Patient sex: F
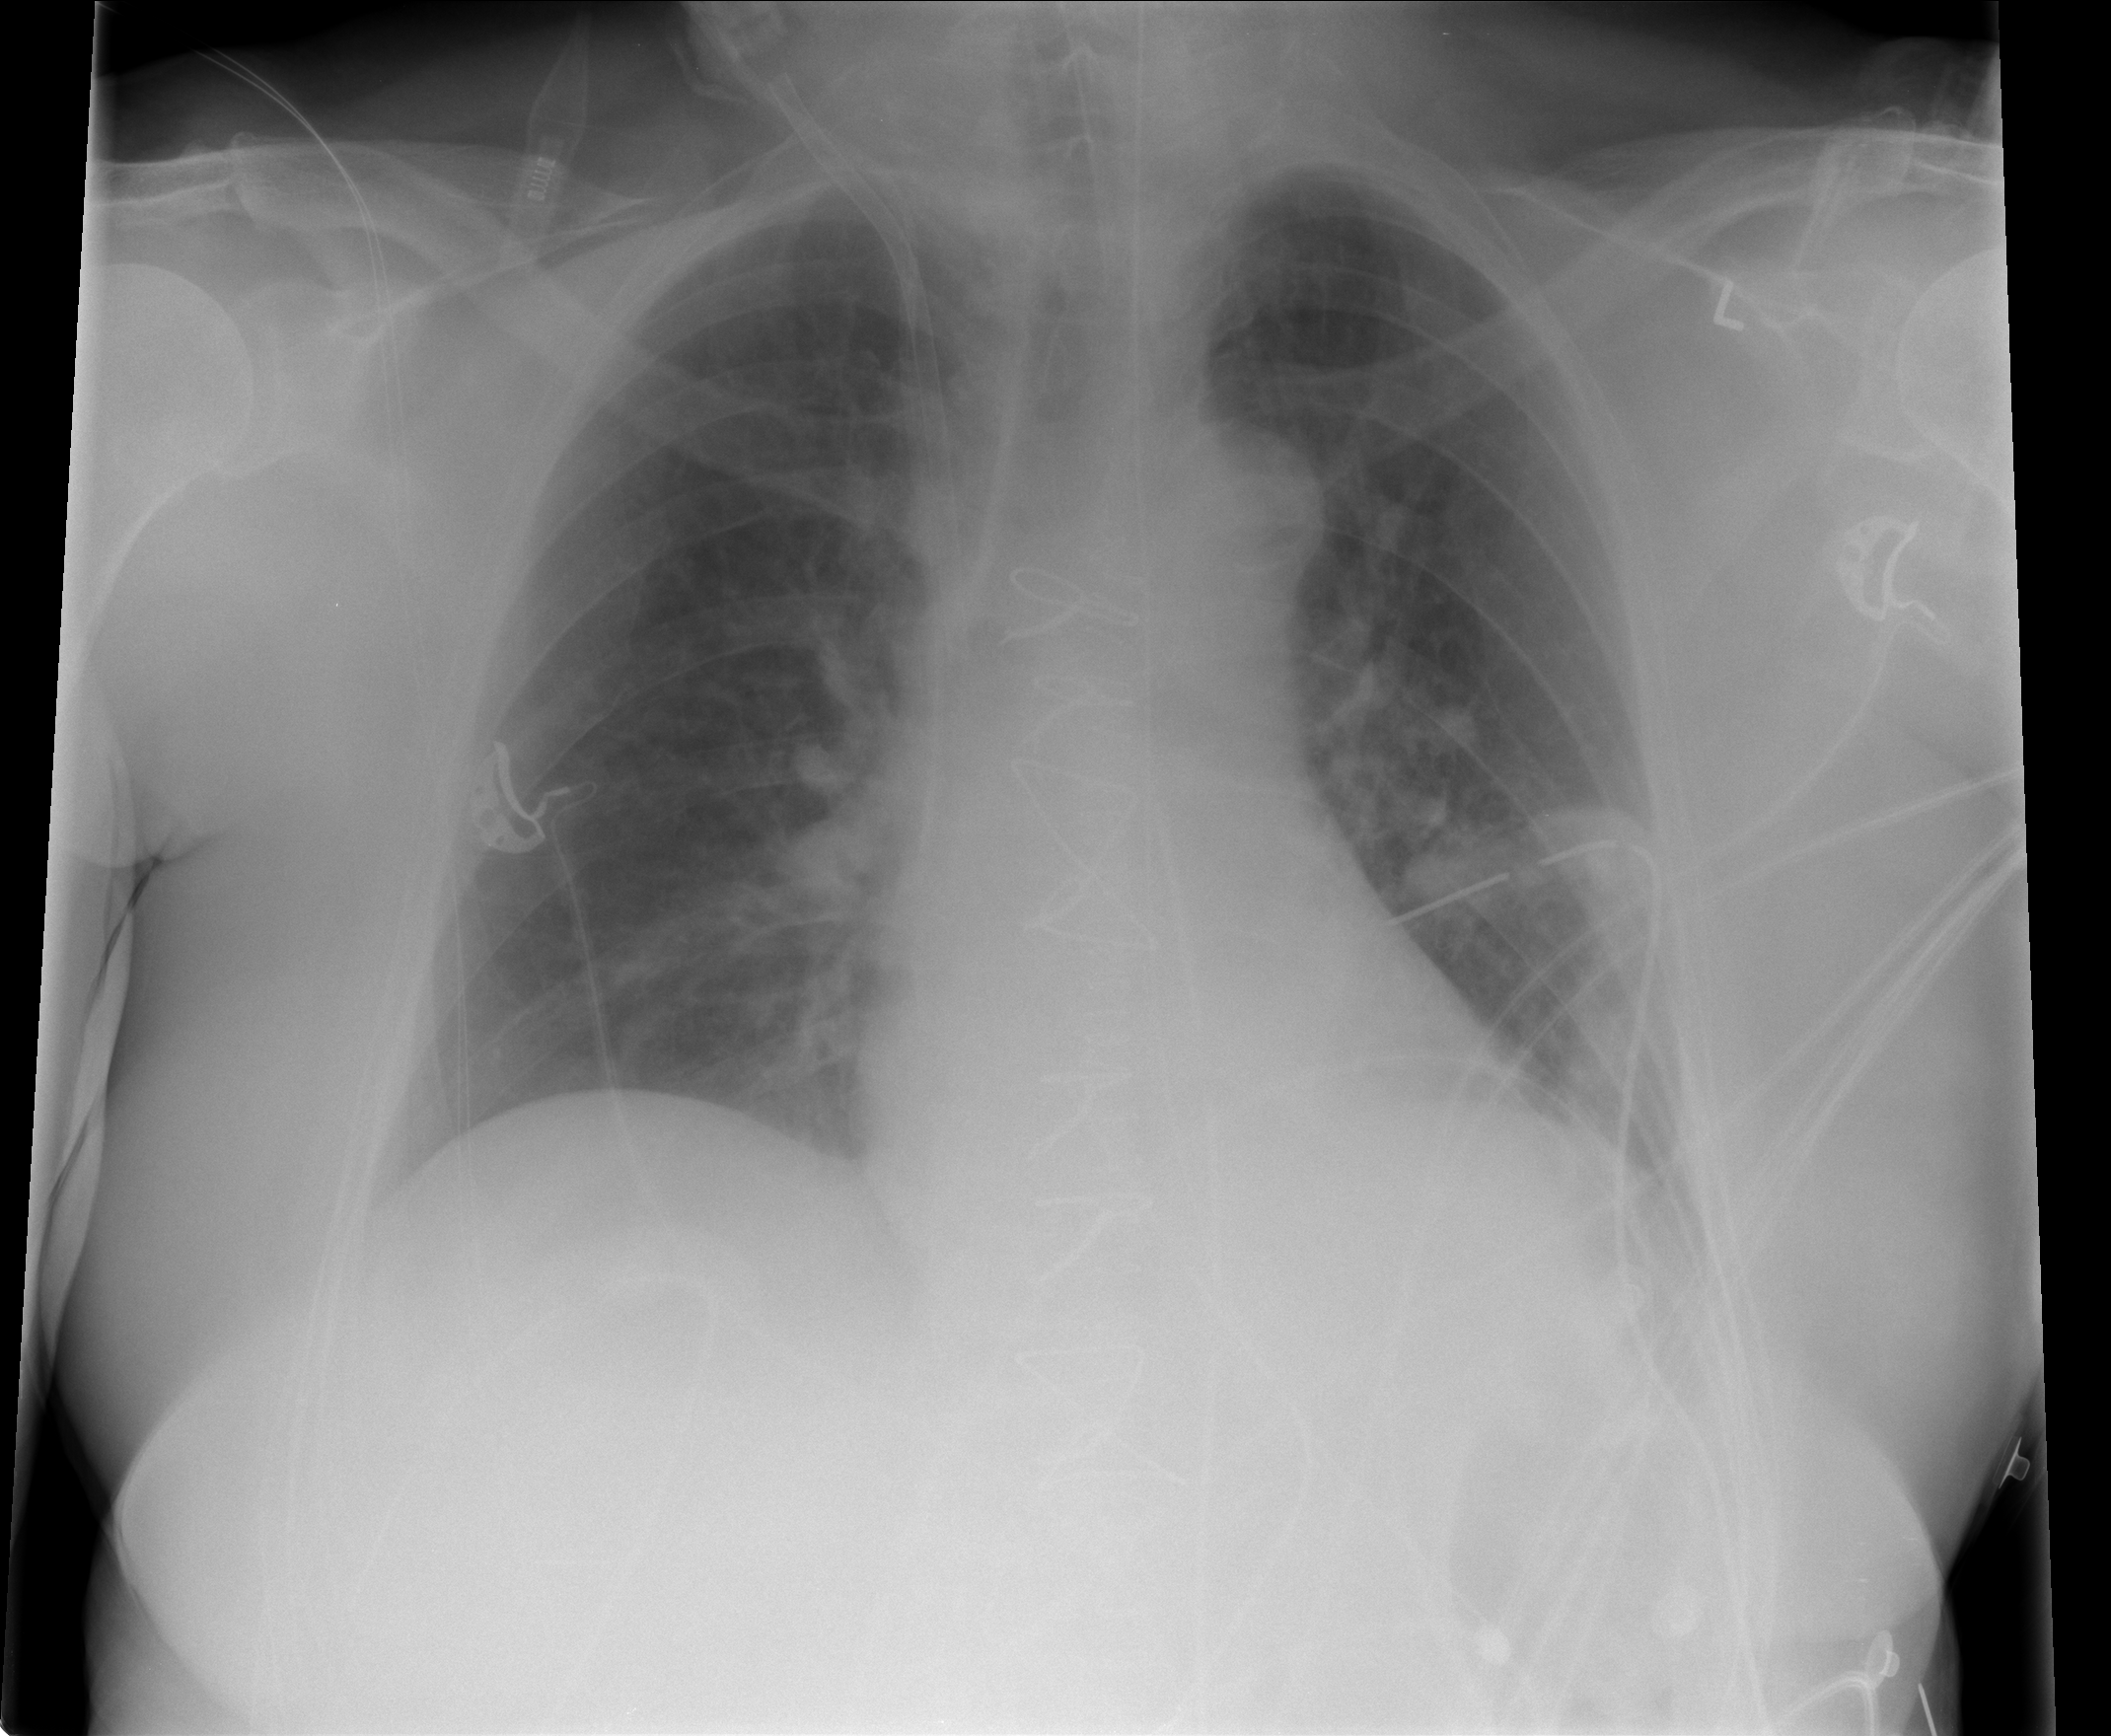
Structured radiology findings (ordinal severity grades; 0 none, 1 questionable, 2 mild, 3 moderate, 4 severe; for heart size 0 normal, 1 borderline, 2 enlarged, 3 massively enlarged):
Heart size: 0
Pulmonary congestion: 0
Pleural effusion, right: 0
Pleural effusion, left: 0
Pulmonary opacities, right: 0
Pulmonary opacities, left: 0
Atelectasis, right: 1
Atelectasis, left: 1